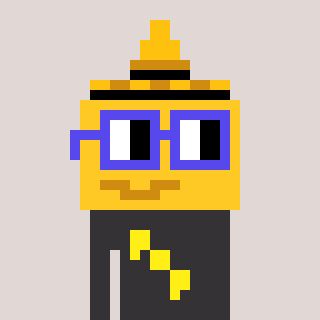
a pixel art character with square blue glasses, a mustard-shaped head and a grayscale-colored body on a warm background